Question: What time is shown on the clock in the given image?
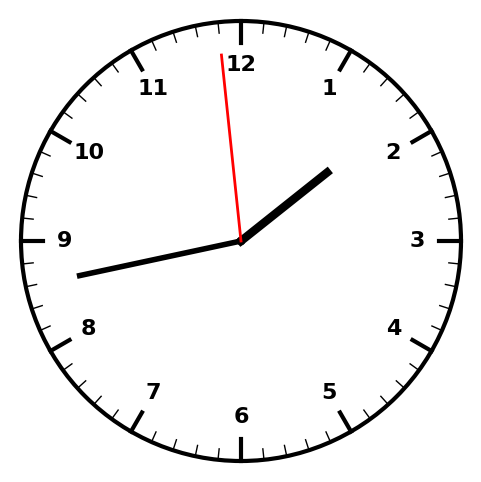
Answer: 01:42:59